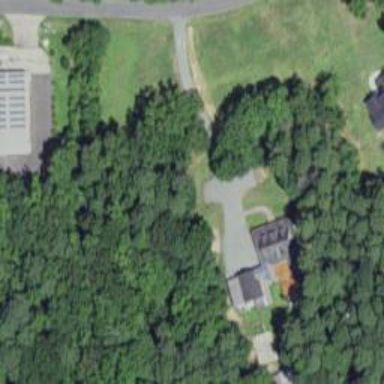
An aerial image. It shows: Driveway leading to service road.